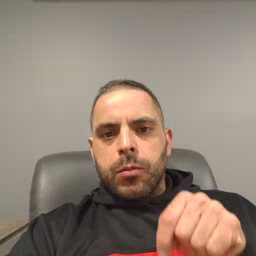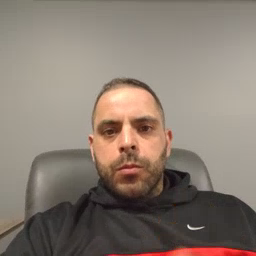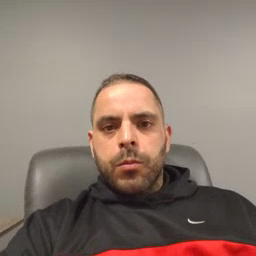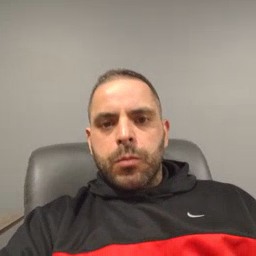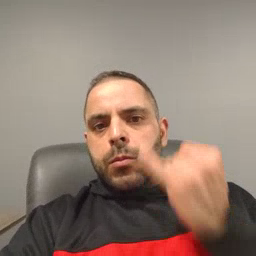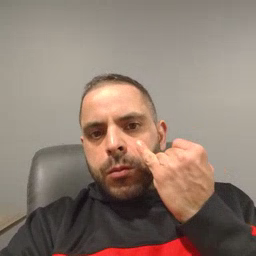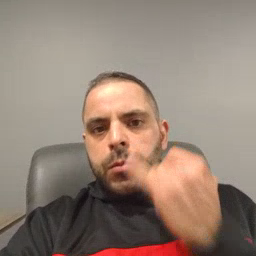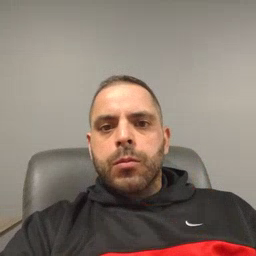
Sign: if